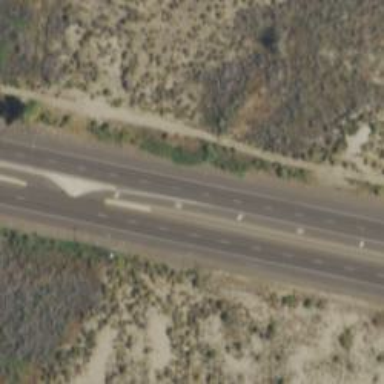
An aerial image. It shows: Expressway with asphalt surface categorized as trunk highway.